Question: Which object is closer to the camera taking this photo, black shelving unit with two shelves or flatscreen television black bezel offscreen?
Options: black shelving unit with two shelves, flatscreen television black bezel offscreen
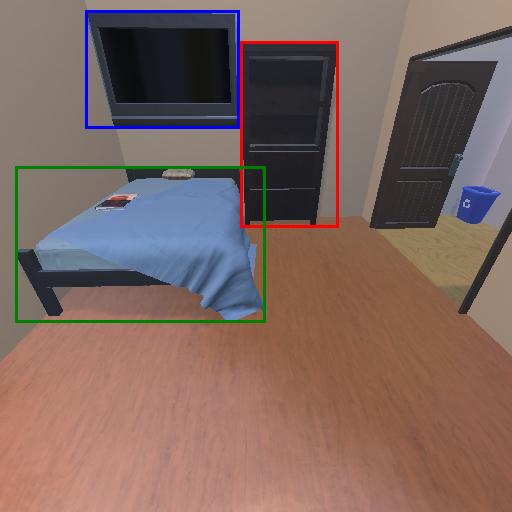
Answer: black shelving unit with two shelves